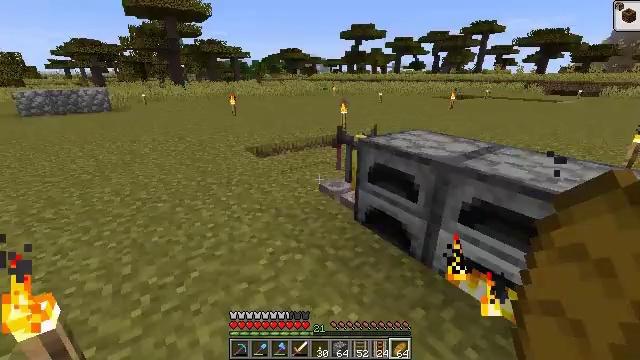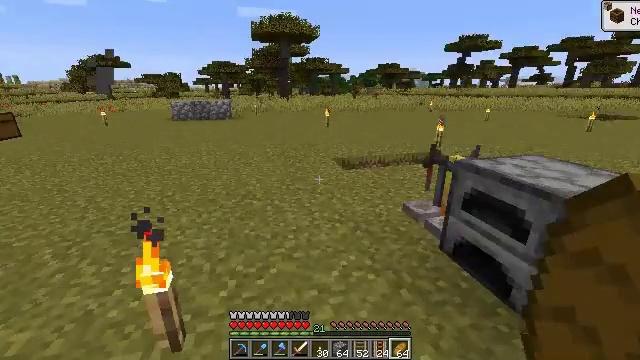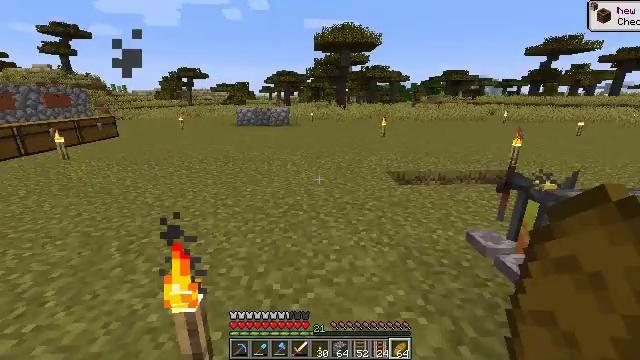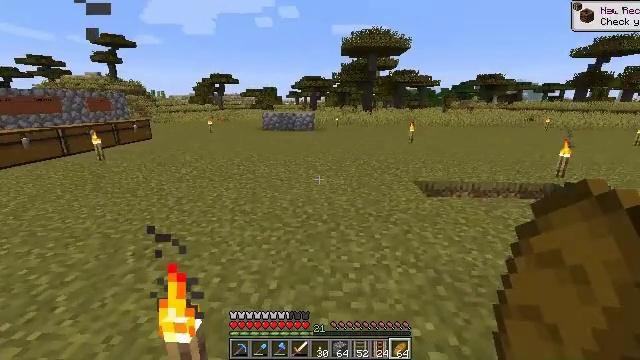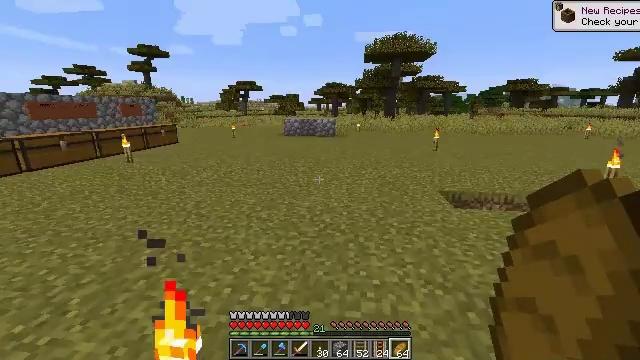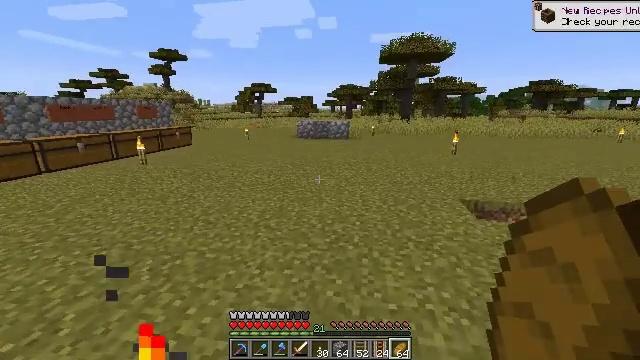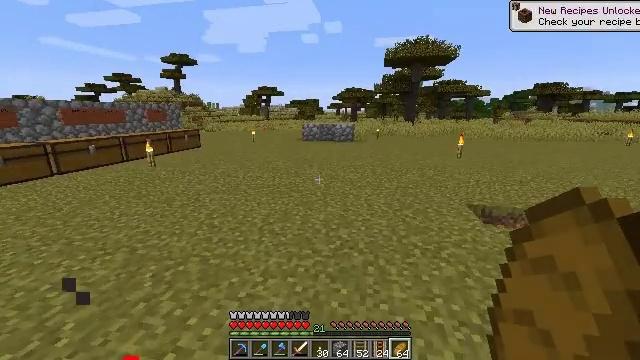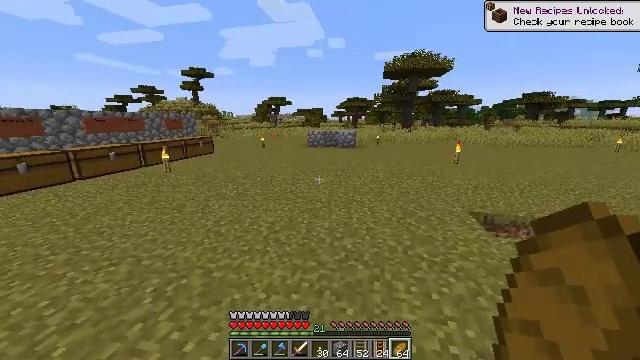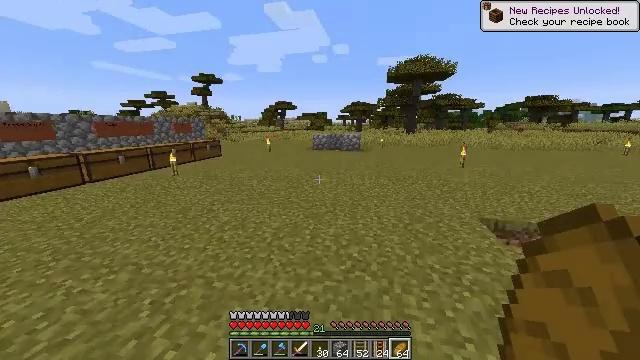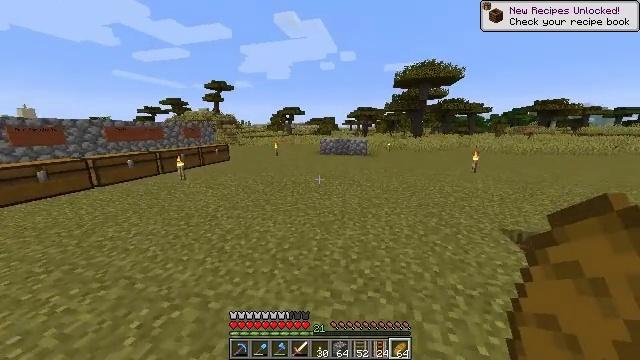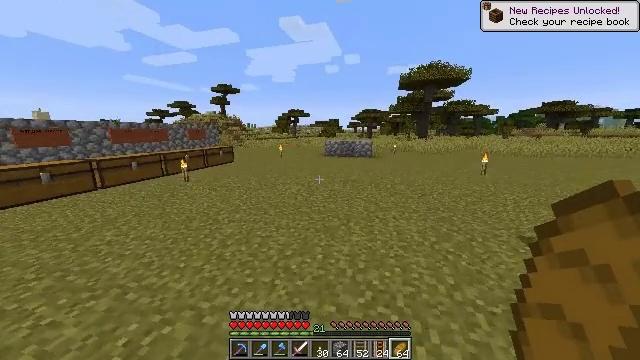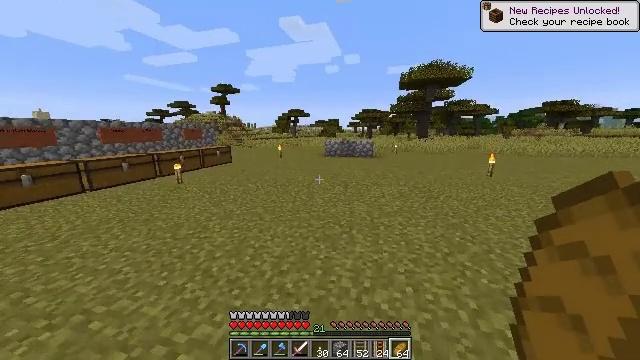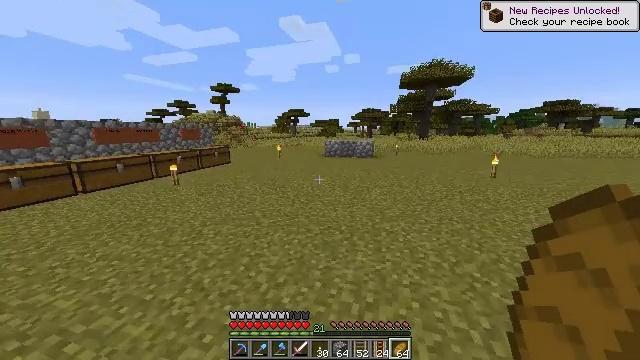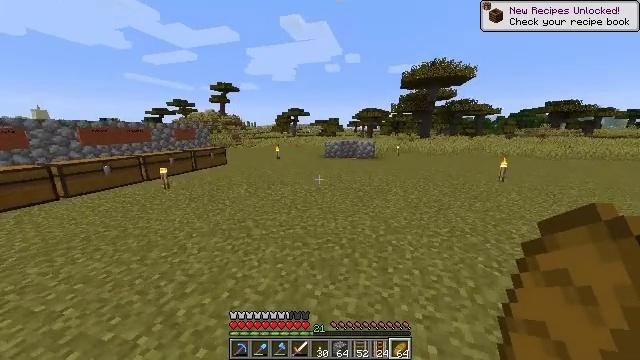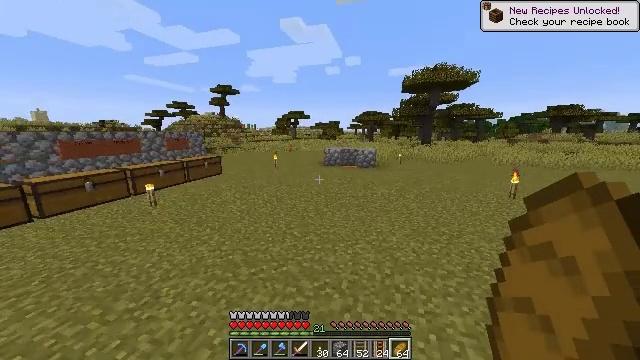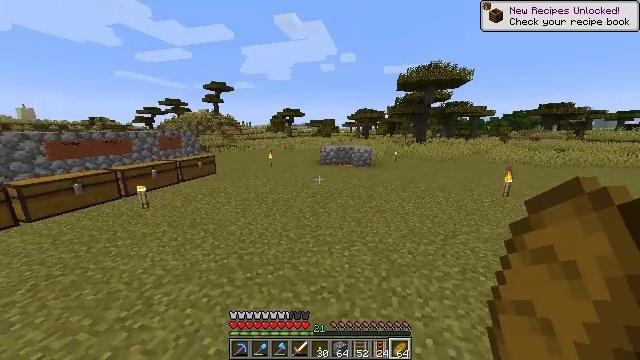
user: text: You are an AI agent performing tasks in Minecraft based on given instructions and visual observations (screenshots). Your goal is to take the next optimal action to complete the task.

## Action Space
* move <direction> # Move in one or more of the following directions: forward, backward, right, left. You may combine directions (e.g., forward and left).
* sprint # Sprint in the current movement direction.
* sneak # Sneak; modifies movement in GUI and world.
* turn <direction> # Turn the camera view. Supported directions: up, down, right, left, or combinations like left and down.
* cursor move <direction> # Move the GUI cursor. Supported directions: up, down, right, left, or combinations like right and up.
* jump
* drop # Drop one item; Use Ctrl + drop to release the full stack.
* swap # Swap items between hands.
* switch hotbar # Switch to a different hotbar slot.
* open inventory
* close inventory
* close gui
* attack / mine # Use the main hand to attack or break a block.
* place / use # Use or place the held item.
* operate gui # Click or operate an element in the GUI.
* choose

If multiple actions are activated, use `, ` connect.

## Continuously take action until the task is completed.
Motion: motion action
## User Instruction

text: Drop an acacia pressure plate.
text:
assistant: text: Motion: move forward, turn left and up
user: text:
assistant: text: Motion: move forward, turn left and up
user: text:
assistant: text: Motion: move forward, turn left
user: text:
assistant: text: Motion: move forward, turn left and up
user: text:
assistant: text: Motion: move forward, sprint, turn left
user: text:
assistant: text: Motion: move forward, sprint, turn left
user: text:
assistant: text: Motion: move forward, sprint, turn left
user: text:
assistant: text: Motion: move forward, sprint, turn left
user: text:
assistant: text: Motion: move forward, sprint, turn left
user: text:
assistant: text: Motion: move forward, sprint, turn left
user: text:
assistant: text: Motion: move forward, sprint
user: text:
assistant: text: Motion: move forward, sprint
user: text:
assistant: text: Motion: move forward, sprint
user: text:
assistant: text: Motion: move forward, sprint, jump
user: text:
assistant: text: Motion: move forward, sprint, turn right, jump
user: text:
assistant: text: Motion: move forward, sprint, turn right, jump
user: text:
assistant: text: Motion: move forward, sprint, turn right, jump
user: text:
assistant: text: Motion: move forward, sprint, jump
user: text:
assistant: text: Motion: move forward, sprint, jump
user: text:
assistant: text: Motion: move forward, sprint, jump
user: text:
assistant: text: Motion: move forward, sprint
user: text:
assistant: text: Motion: move forward, sprint
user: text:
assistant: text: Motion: move forward, sprint
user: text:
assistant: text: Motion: move forward, sprint
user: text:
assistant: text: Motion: move forward, sprint
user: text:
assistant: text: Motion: move forward, sprint
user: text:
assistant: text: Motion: move forward, sprint
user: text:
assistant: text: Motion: move forward, sprint
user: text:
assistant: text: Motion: move forward, sprint
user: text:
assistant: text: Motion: move forward, sprint